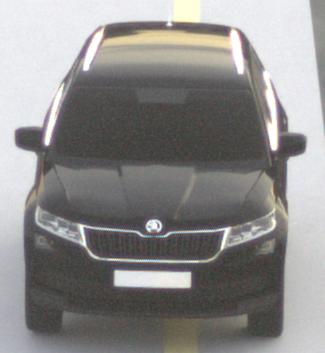
Make: Skoda
Model: Kodiaq 1.4 TSI
Detailed model: Kodiaq
Model produced from: 2017/03
Model produced until: 2018/05
Doors: 5
Color: black
Road condition: dry road
Daytime: sunrise or sunset
Contrast: low contrast